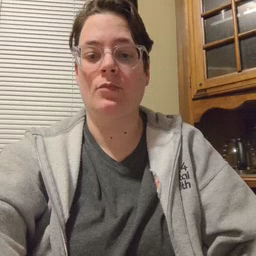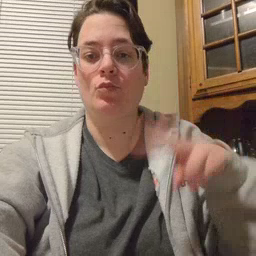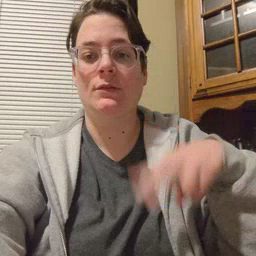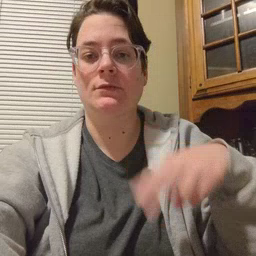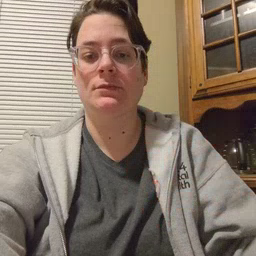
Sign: read